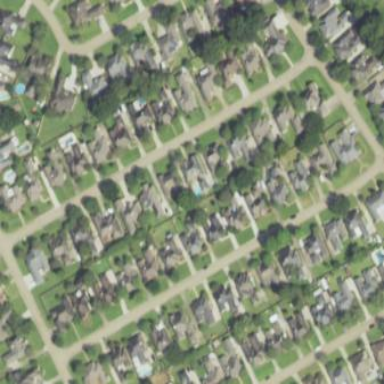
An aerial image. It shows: This residential area consists of single-family homes.